Aerial crown-view tile of a tropical tree (Barro Colorado Island, Panama), acquired 20250414:
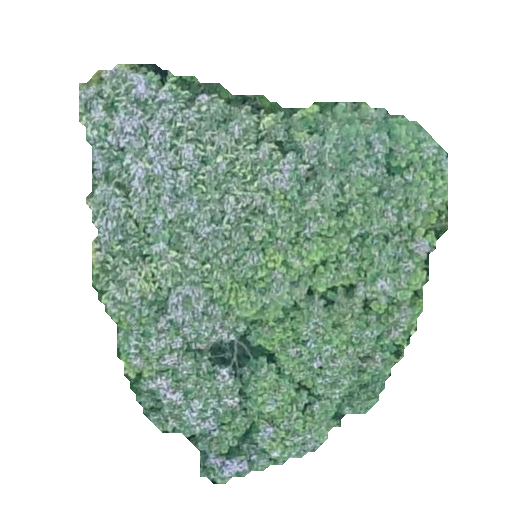
Species: Jacaranda copaia
GBIF accepted scientific name: Jacaranda copaia
Crown area: 163.32 m²